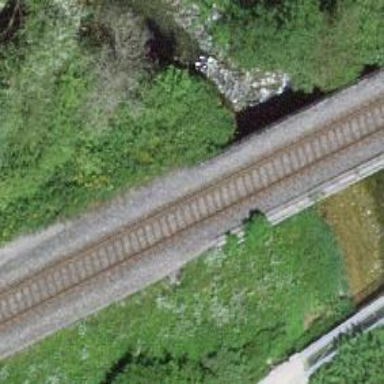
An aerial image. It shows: Single railway track on embankment with electrification through contact line.